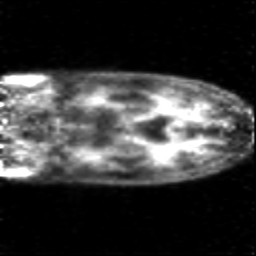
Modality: PET
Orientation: coronal
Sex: female
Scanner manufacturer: siemens